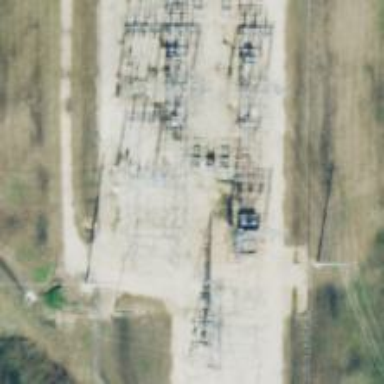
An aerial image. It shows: Switch used for power control.